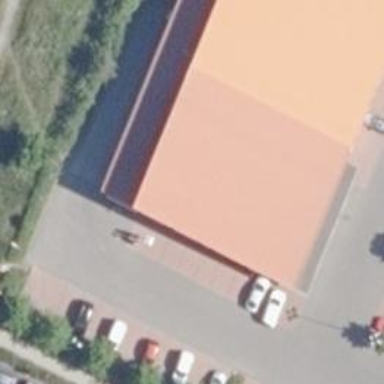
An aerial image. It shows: Bakery.